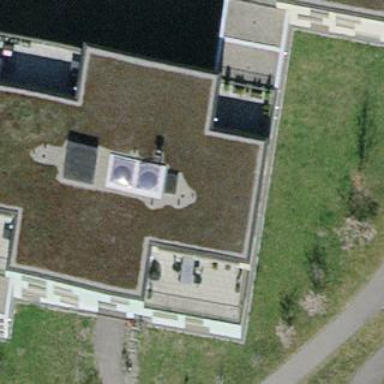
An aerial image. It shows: Flat roofed apartment building.